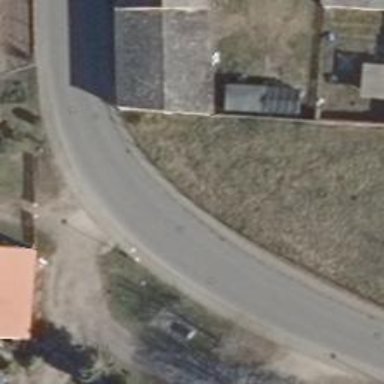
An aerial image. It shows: Tertiary road with asphalt surface.